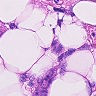
Metastatic tissue present: yes